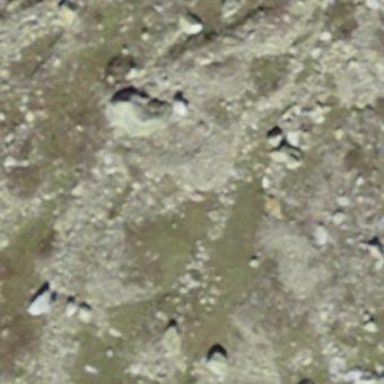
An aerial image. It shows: Scree landscape.